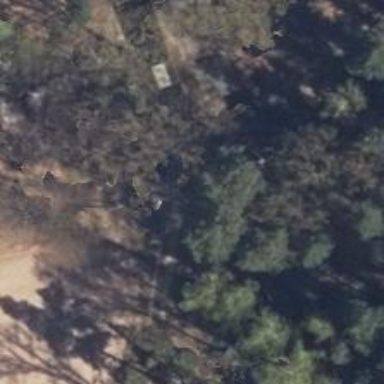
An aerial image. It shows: Shelter.